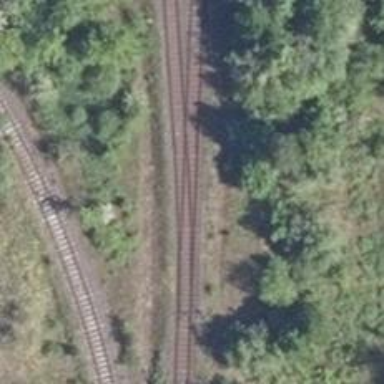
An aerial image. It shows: Railway switch.